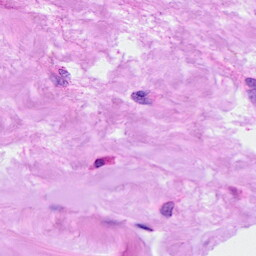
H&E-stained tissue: Breast